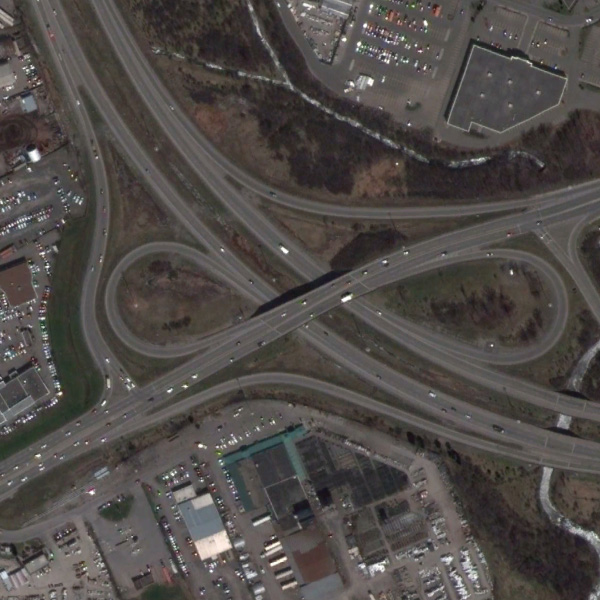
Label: Viaduct